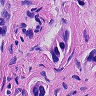
Metastatic tissue present: yes